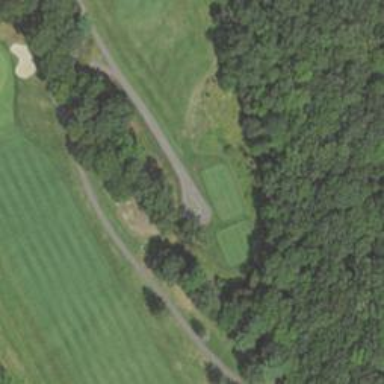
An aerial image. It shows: Path designated for golf carts.